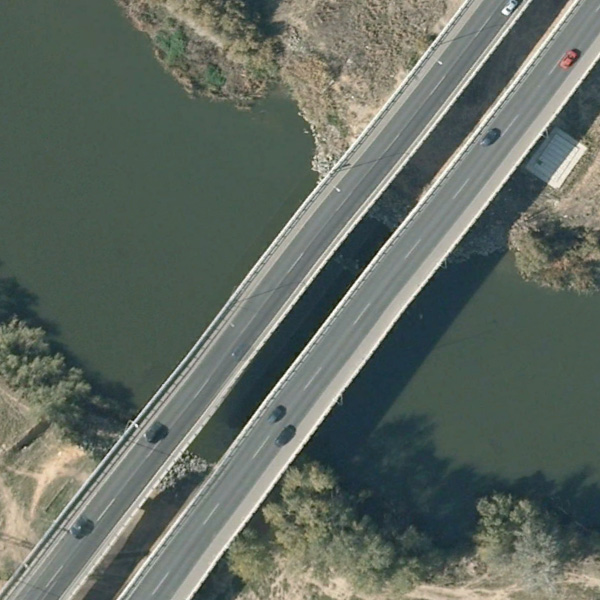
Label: Bridge